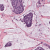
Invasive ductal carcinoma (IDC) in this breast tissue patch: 1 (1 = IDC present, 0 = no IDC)